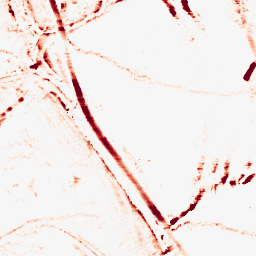
Category: morphological
Decomposition family: morphological_rect
Decomposition parameters: operation: opening
width: 10
height: 5
Upsampling method: bilinear
Upsampling parameters: scale: 4
Upsampling scale: 4